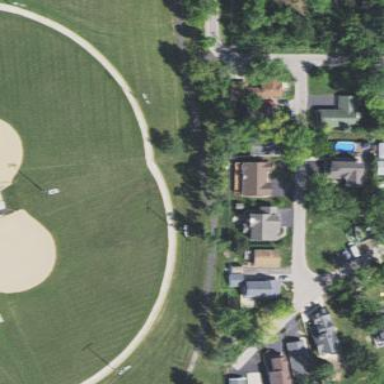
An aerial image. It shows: Baseball pitch for leisure land.